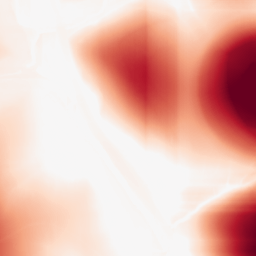
Category: morphological
Decomposition family: rolling_ball
Decomposition parameters: radius: 100
Upsampling method: bspline
Upsampling parameters: scale: 2
Upsampling scale: 2